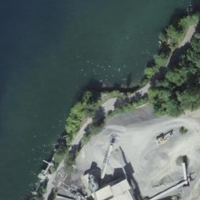
EUNIS habitat code: 14
Species observed at this site:
Hippocrepis emerus